Field crop: maize
Growth stage: 2
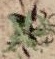
Species: atriplex